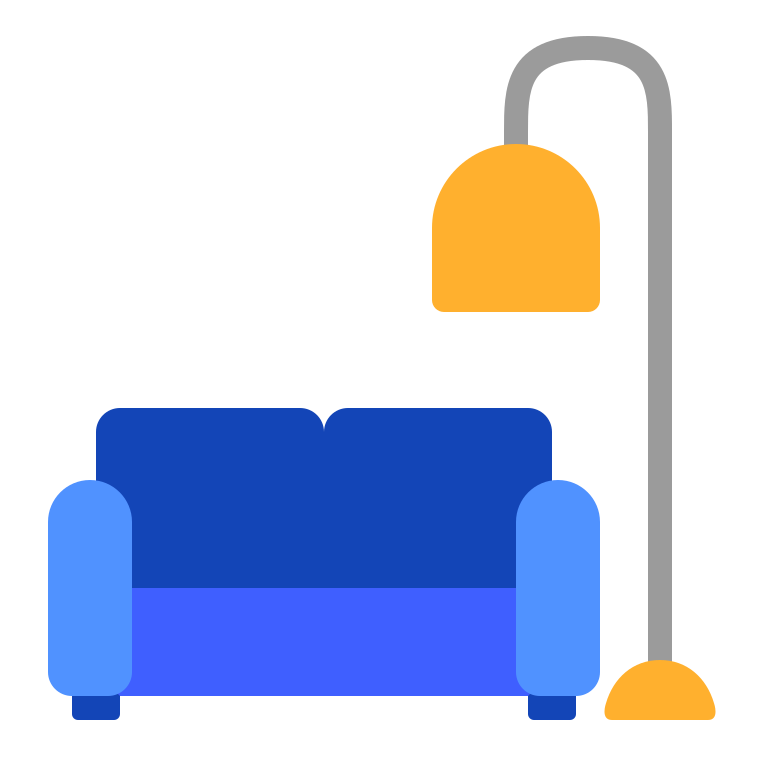
couch and lamp flat